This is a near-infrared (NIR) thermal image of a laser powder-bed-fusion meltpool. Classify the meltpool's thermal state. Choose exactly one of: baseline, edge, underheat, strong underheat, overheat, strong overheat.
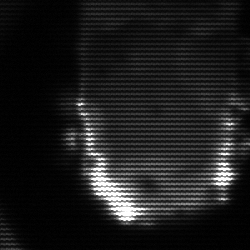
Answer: baseline